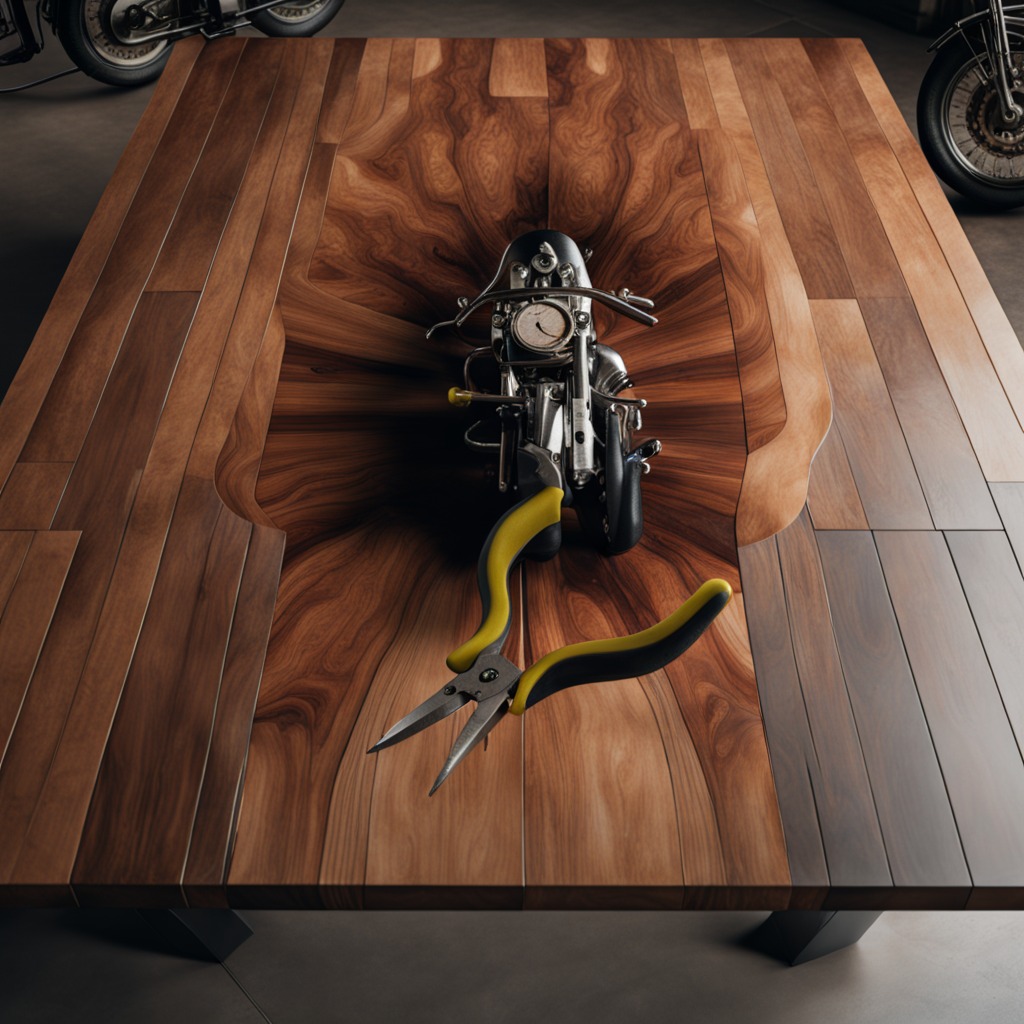
A plier is lying on the wooden table in the garage.